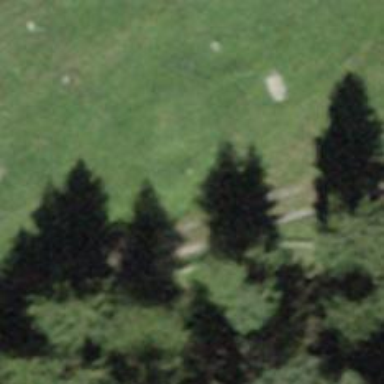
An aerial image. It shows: Path.